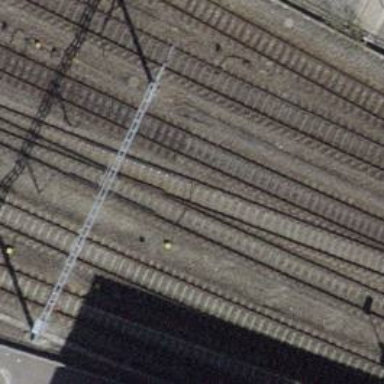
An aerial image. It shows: Single-track railway with electrified contact lines.